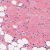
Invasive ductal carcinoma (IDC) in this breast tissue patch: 0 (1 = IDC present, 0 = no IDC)